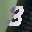
Label: 3